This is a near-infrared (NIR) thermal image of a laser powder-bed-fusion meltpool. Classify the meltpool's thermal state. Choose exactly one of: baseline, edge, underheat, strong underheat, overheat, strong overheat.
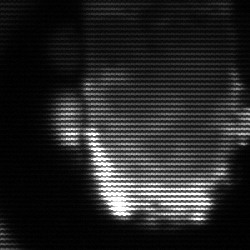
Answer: baseline